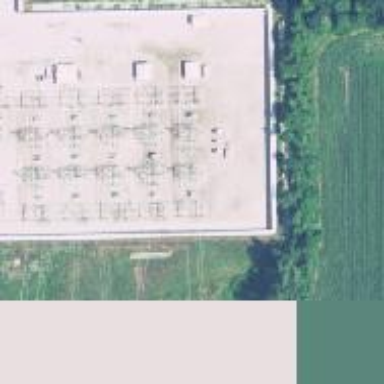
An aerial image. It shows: Switch for power supply.